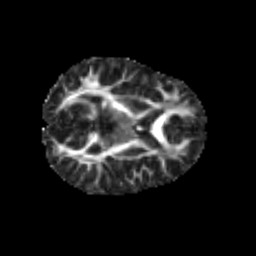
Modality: FA
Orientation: axial
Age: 6
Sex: male
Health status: healthy